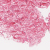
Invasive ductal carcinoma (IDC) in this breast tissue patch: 0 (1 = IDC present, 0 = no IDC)